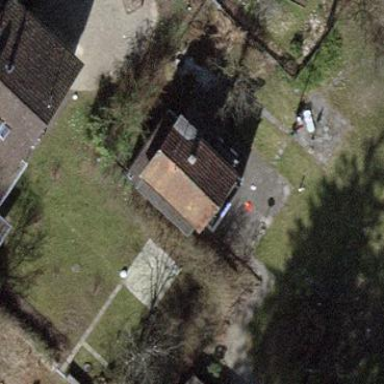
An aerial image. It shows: Detached building with gabled roof.